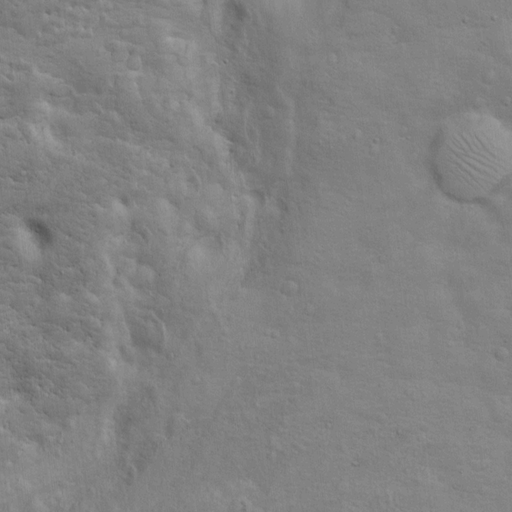
Objects detected: cone